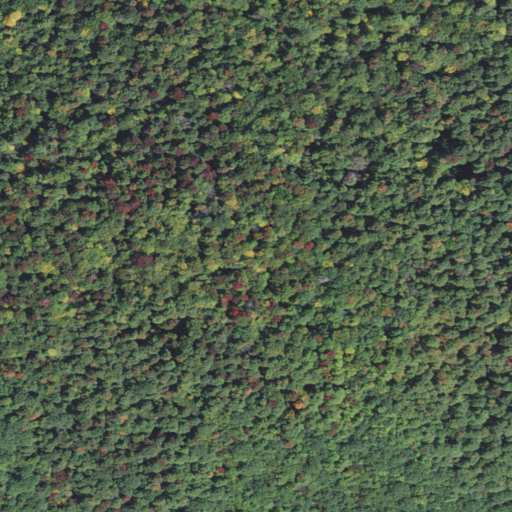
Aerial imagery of mountain in Vermont named Gile Mountain containing deciduous forest and mixed forest